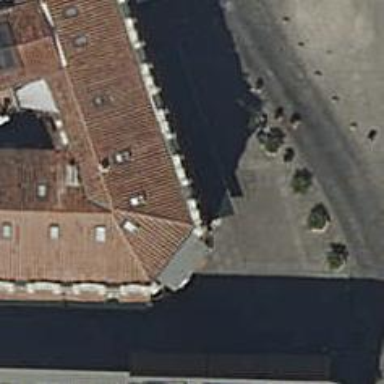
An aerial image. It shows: Restaurant.